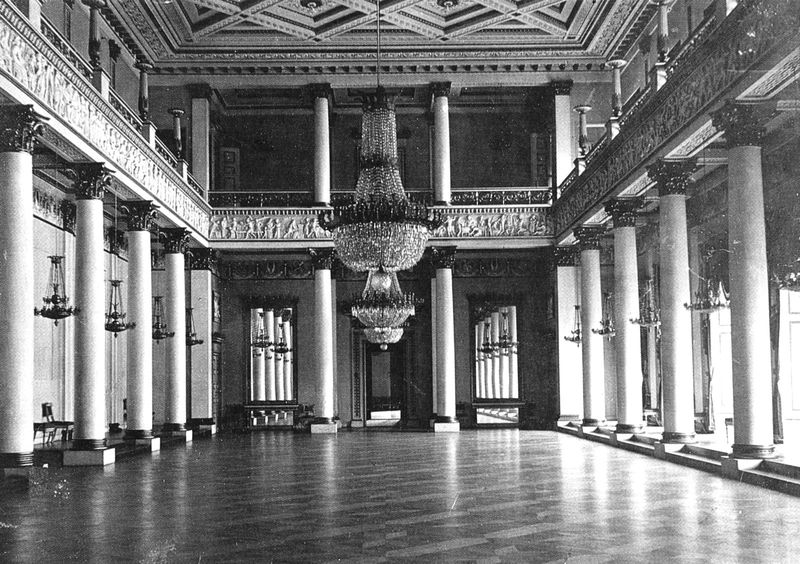
Titel: Schloss Christiansborg
Künstler: Christian Frederik Hansen
Standort: Kopenhagen, Schloss Christiansborg (EU - Dänemark)
Schlagwörter: weiß, fenster, hell, licht, marmor, raum, schwarz, stühle, säule, säulen, tür, schloss, architektur, spiegel, boden, figur, decke, klassizismus, balkon, relief, parkett, tanzsaal, empore, saal, figuren, querformat, glänzend, kronleuchter, leuchter, lüster, stuck, innenansicht, galerie, foto, fotografie, palast, balustrade, schwarzweiss, gross, weimar, fliesen, holzdecke, kapitelle, kapitell, kerzenleuchter, kristall, steinboden, gallerie, säulenhalle, kasettendecke, festsaal, ballsaal, luster, ampel, reliefband, v, 1865, innneansicht, luster glas